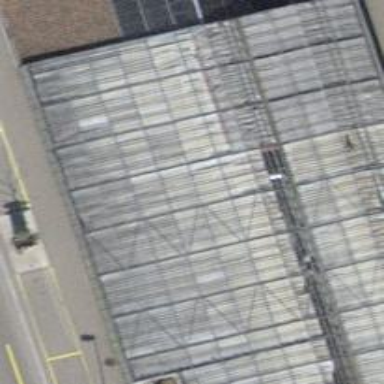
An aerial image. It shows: Greenhouse.